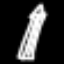
Label: pencil